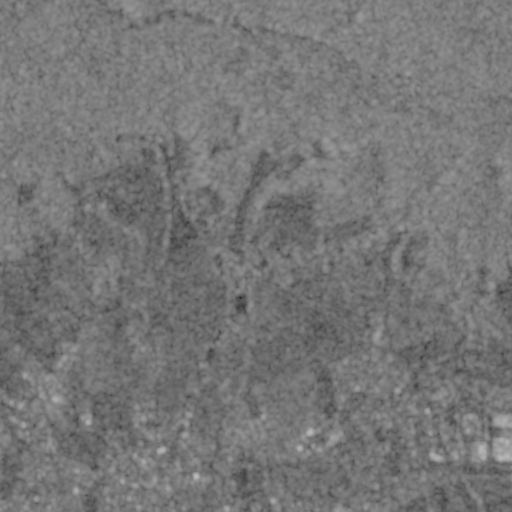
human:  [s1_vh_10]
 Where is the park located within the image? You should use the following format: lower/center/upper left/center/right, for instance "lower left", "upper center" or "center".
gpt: The park is located in the lower of the image.
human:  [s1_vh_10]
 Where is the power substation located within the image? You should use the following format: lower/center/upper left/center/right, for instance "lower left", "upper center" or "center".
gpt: The power substation is located in the lower center of the image.
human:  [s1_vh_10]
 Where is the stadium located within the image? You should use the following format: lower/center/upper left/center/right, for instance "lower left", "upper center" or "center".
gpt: The stadium is located in the lower left of the image.
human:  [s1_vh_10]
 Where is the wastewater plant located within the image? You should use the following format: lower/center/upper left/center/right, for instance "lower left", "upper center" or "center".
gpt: The wastewater plant is located in the lower right of the image.
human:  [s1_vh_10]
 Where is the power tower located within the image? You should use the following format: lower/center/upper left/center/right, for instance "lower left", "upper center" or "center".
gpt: There is no power tower in the image.

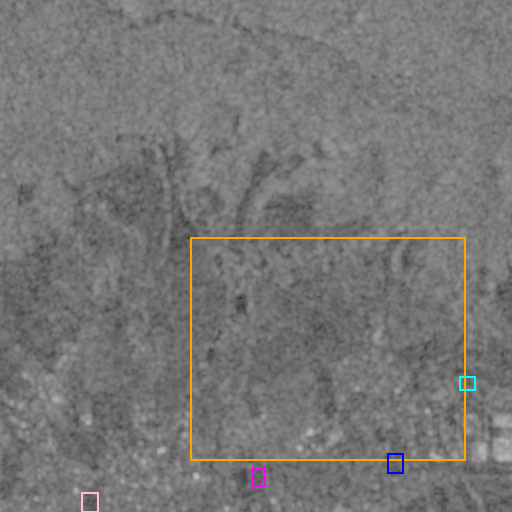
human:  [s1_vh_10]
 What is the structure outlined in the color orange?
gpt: The structure outlined in orange is a crop field.
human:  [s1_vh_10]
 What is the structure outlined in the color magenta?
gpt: The structure outlined in magenta is a park.
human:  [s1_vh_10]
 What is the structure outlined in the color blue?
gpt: The structure outlined in blue is a parking lot.
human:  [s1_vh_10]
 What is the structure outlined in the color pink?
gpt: The structure outlined in pink is a stadium.
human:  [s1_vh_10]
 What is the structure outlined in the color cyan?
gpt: The structure outlined in cyan is a wastewater plant.
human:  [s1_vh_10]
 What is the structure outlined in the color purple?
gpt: There is no purple outline.